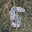
Label: 5